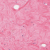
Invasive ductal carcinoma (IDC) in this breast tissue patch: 0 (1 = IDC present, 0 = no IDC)